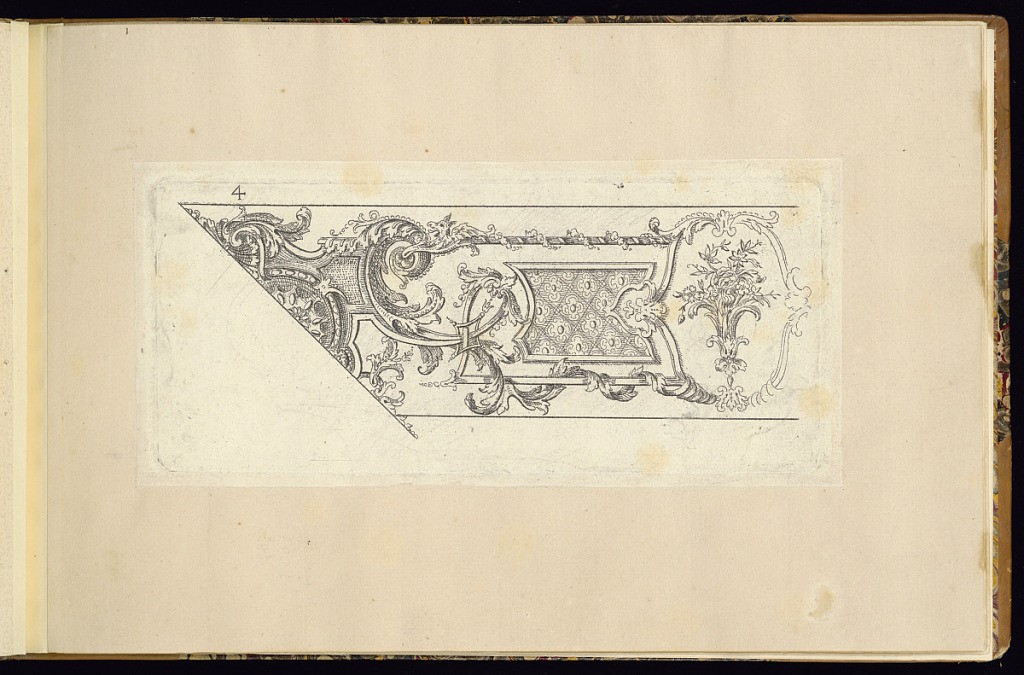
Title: Detail from a Frame or Molding Design
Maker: François Roumier, French, 16..–1748
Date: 1750
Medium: Etching on paper
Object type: Print
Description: Design for a corner detail of a frame or molding featuring scrolling leaves, acanthus leaves, flowers, fleurons, diaper pattern, strapwork, palmettes, and a dragon. The plate is numbered. Sketched graphite lines added to the left of the design and upper right.